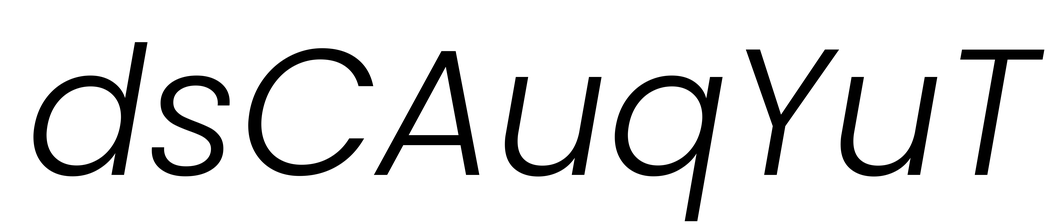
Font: Poppins-LightItalic